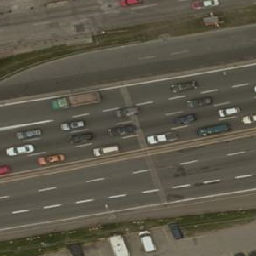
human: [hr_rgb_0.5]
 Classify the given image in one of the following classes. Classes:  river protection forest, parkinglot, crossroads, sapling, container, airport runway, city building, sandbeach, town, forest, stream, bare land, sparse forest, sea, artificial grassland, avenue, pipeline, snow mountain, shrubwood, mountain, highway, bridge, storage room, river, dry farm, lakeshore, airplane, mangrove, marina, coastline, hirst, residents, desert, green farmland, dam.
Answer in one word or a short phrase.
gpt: highway